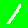
Digit: 1